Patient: sex M, age 75
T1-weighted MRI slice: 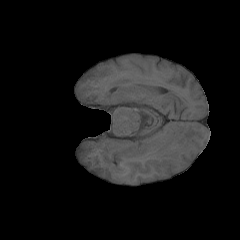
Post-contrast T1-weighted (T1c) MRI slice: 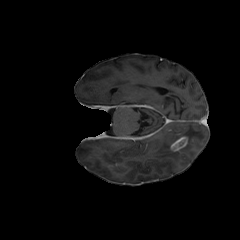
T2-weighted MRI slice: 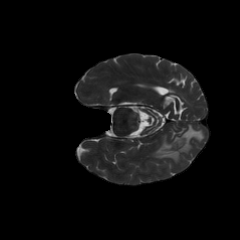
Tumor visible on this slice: yes
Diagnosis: Glioblastoma, IDH-wildtype
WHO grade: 4